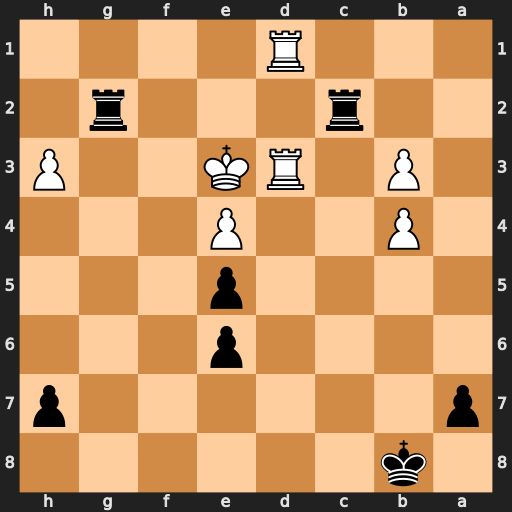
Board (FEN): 1k6/p6p/4p3/4p3/1P2P3/1P1RK2P/2r3r1/3R4
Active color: b
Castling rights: -
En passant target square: -
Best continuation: Rg3#